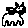
Label: cat